Question: From time to time a source file somehow gets two class files, like this:

Trying to delete either class file gives an error. Grails clean and Eclipse Clean Project don't help. Usually I have to delete the source file and re-create to get rid of the extra class file, but that didn't work last time. Thoughts?
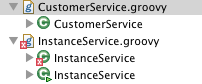
Answer: See Burt Beckwith's comment for solution (wish he had made it an answer!).